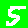
Digit: 5